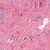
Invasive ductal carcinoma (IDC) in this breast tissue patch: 0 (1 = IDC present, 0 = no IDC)